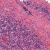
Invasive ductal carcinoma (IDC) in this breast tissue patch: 0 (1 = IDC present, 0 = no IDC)